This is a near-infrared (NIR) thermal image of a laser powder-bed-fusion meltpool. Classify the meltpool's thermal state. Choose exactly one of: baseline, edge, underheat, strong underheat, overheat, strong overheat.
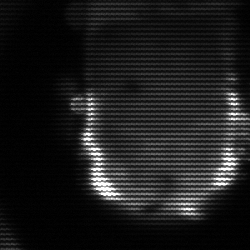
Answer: baseline